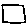
Label: square